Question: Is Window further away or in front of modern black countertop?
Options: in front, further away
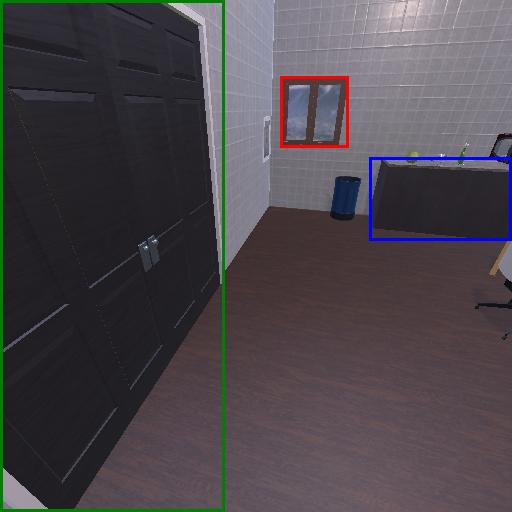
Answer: in front